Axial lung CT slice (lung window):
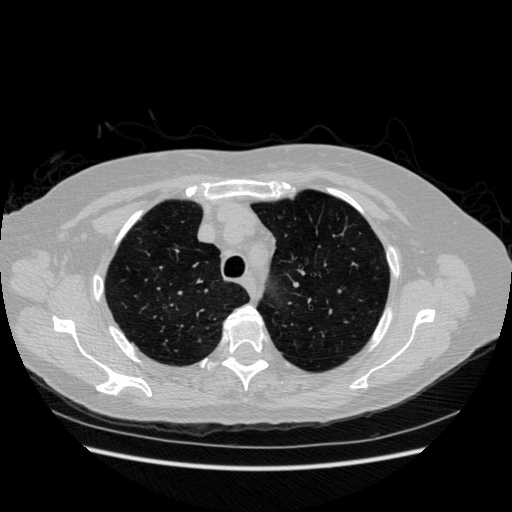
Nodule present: no